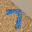
Label: 7